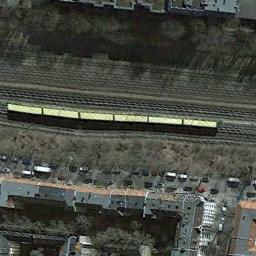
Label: railway